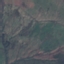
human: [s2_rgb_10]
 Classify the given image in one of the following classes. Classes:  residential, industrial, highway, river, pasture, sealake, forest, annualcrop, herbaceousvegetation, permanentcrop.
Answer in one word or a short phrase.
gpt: HerbaceousVegetation